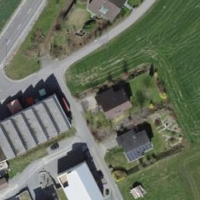
EUNIS habitat code: 55
Species observed at this site:
Caltha palustris